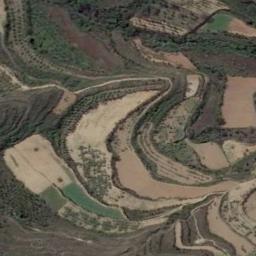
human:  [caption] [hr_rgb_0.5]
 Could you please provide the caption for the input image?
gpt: The bare and green terrace is next to some trees .

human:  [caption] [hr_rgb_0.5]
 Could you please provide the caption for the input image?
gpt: A large layer of brown and green mixed terraces with several winding narrow paths .

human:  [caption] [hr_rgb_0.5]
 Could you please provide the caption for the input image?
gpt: There are many plants on the terrace .

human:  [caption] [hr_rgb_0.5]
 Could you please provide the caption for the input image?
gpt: Half of the terraces are full of crops, and the other half are empty .

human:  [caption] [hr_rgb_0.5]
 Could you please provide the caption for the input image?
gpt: There are some yellow terraces and green ones .